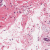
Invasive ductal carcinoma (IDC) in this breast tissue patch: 0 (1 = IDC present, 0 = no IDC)